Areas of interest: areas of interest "Sport and cultural"
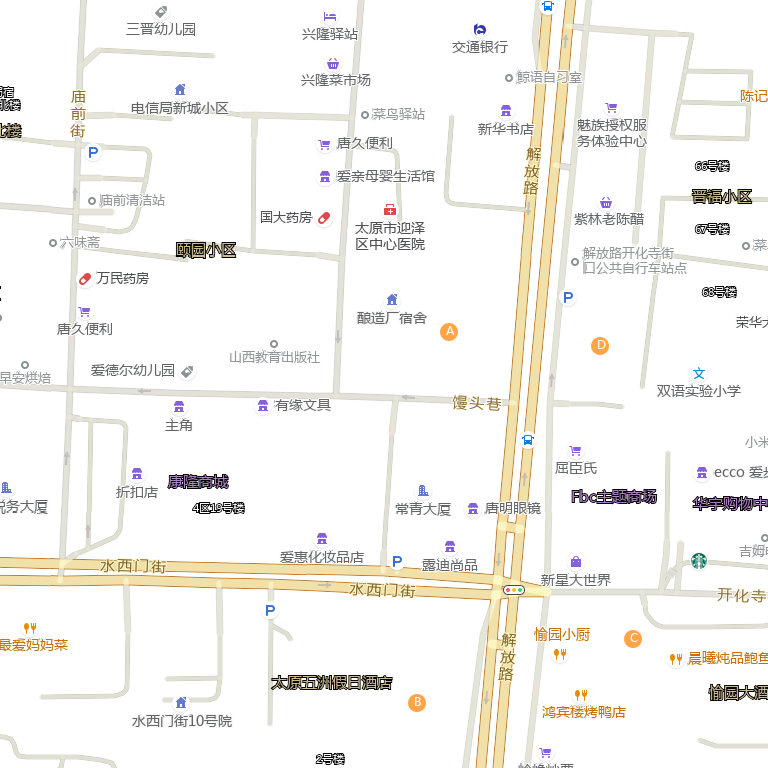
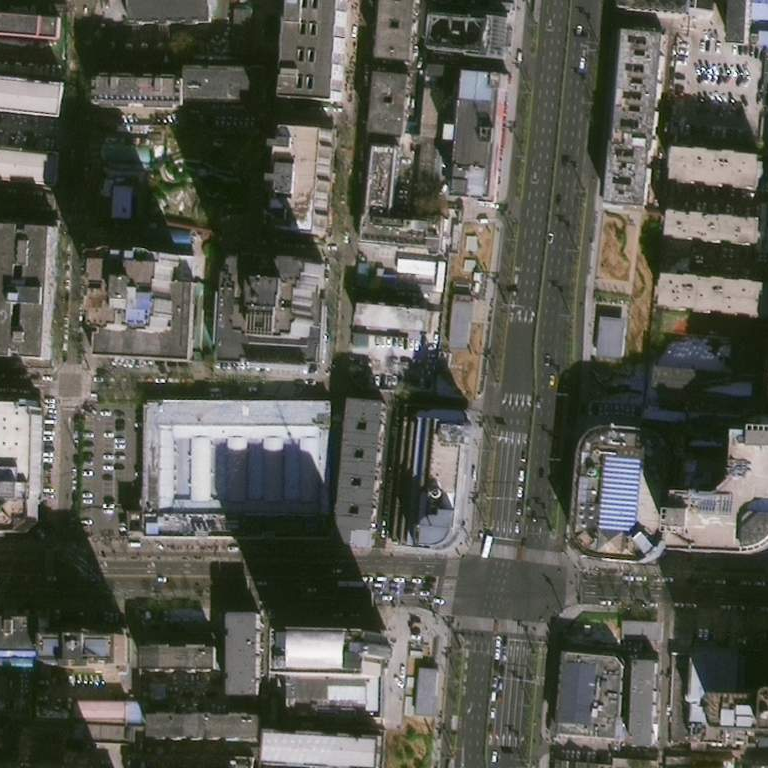